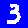
Digit: 3